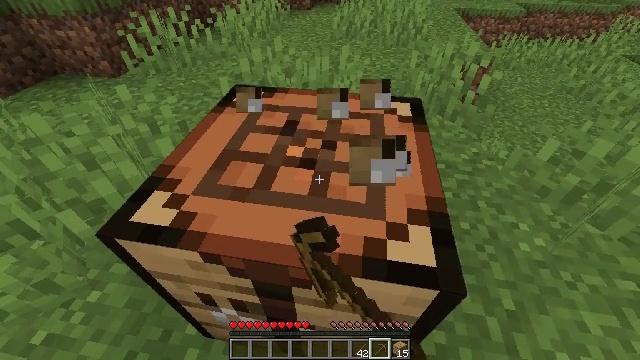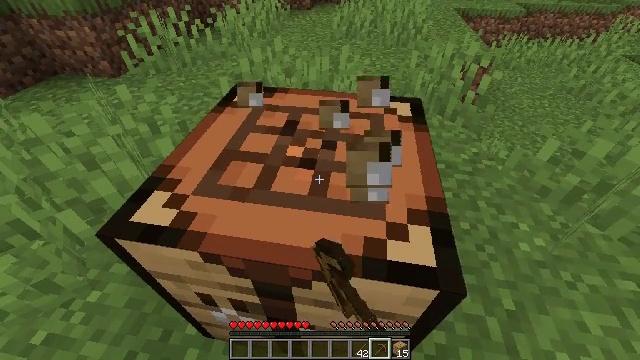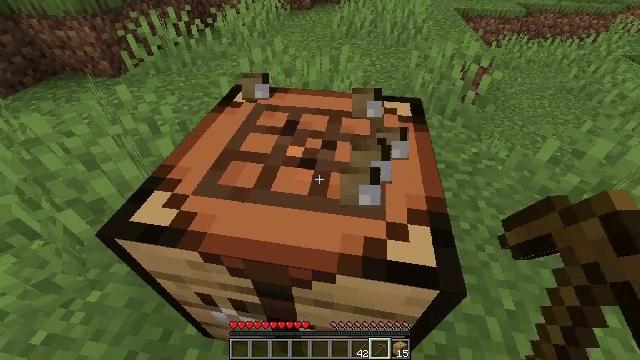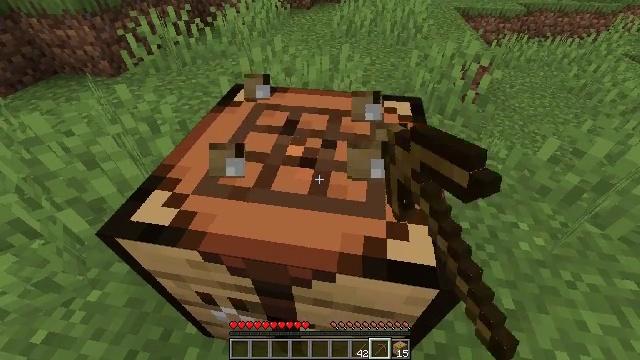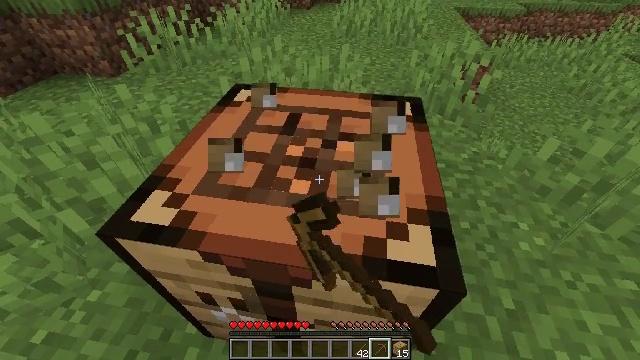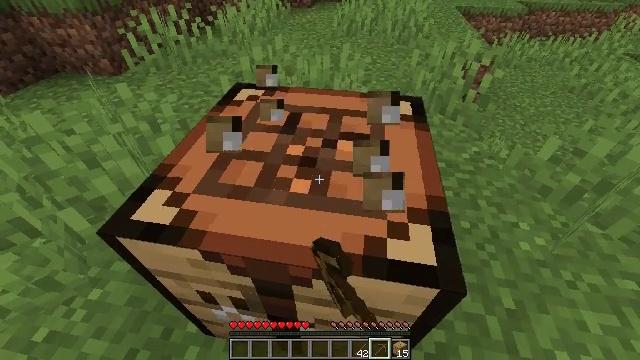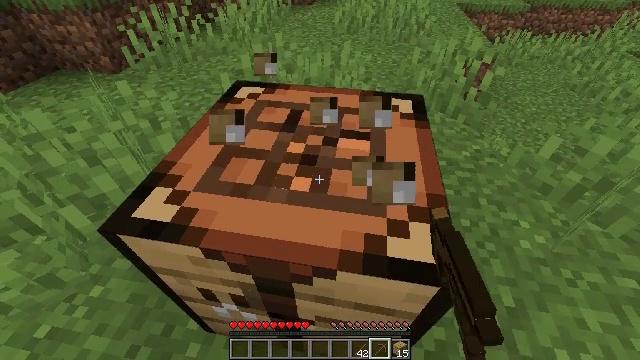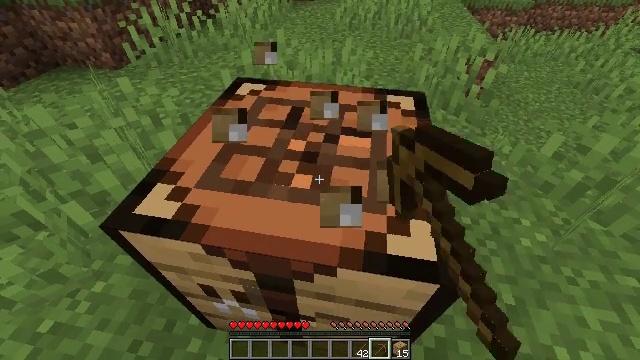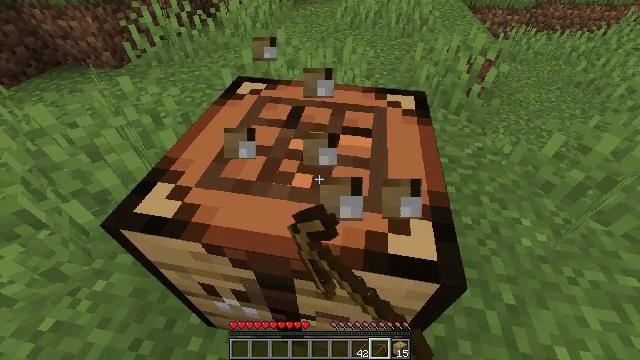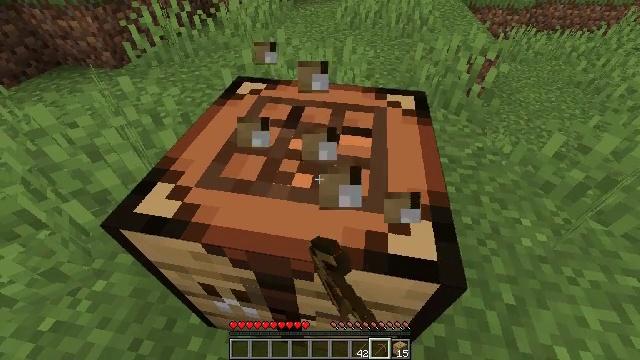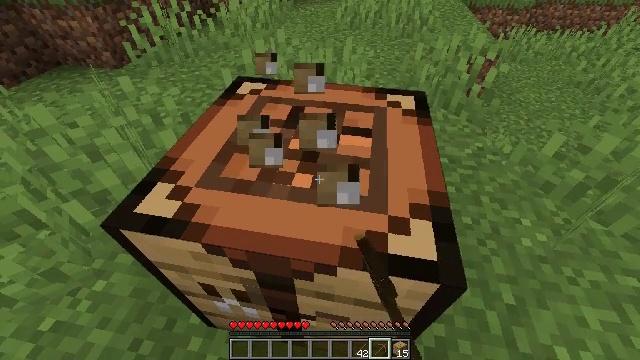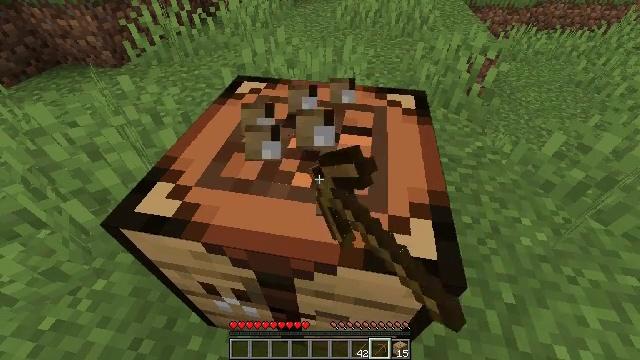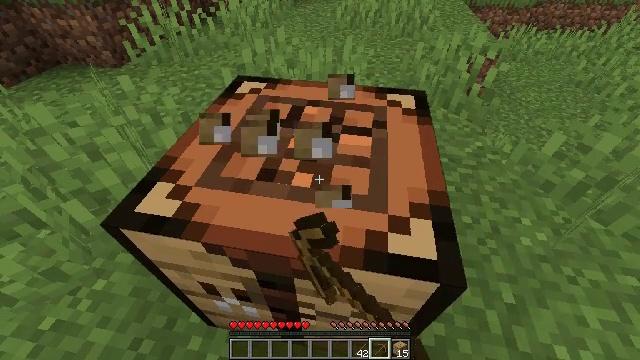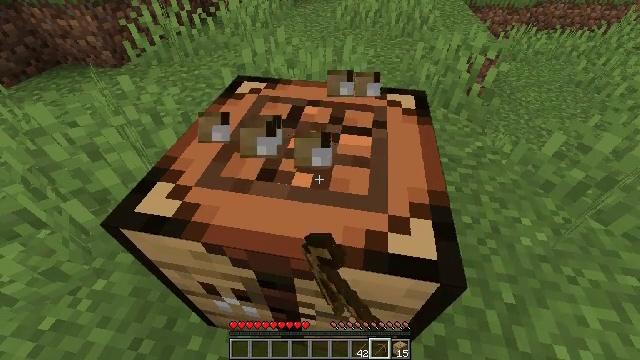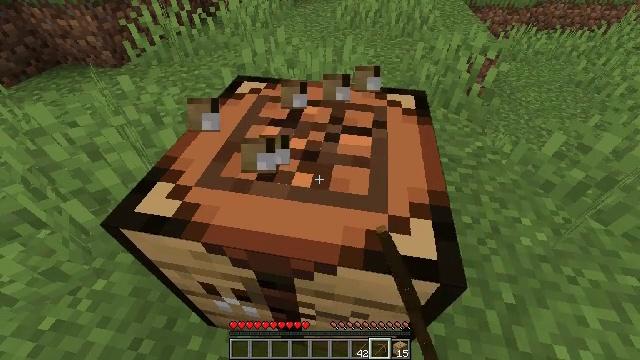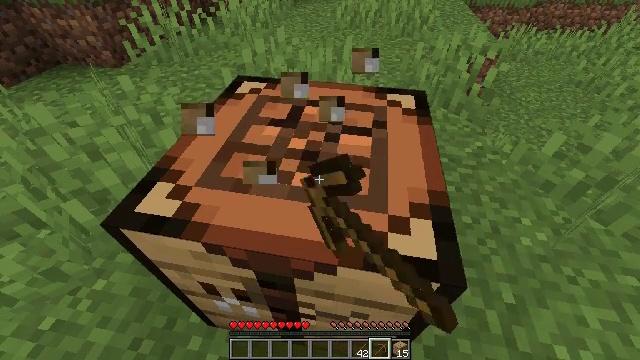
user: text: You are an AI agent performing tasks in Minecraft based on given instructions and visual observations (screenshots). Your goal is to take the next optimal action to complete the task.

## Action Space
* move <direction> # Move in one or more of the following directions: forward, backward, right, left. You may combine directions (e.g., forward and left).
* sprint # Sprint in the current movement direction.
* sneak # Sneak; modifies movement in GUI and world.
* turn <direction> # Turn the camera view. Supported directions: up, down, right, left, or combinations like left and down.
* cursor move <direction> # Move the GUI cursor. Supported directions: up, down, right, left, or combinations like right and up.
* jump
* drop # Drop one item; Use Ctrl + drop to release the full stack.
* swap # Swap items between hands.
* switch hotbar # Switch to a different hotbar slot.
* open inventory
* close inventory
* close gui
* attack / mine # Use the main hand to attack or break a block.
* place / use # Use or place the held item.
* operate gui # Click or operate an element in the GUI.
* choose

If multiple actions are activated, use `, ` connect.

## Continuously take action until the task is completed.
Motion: motion action
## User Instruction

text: Get the crafting table into the inventory.
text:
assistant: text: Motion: attack / mine
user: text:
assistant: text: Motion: attack / mine
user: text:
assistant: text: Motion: attack / mine
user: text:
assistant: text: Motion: attack / mine
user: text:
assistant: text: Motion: attack / mine
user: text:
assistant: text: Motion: attack / mine
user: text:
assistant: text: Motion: attack / mine
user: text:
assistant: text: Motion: attack / mine
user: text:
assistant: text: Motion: attack / mine
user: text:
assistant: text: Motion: attack / mine
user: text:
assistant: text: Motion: attack / mine
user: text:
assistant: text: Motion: attack / mine
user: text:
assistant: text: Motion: attack / mine
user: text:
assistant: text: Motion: attack / mine
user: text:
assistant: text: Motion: attack / mine
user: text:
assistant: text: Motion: attack / mine
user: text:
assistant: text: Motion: attack / mine
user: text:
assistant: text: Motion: attack / mine
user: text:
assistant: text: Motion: attack / mine
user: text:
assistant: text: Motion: attack / mine
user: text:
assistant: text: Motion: attack / mine
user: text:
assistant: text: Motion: attack / mine
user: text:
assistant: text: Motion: attack / mine
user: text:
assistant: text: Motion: attack / mine
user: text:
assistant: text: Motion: attack / mine
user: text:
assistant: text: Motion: attack / mine
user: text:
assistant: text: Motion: attack / mine
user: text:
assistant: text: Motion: attack / mine
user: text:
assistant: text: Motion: attack / mine
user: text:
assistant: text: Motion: attack / mine